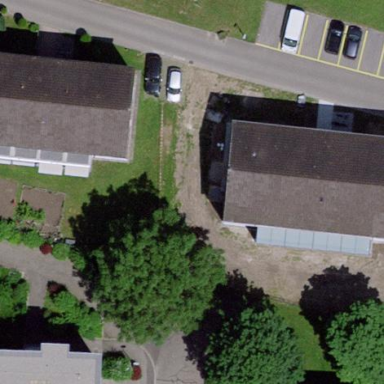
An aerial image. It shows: Gabled building.